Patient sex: M
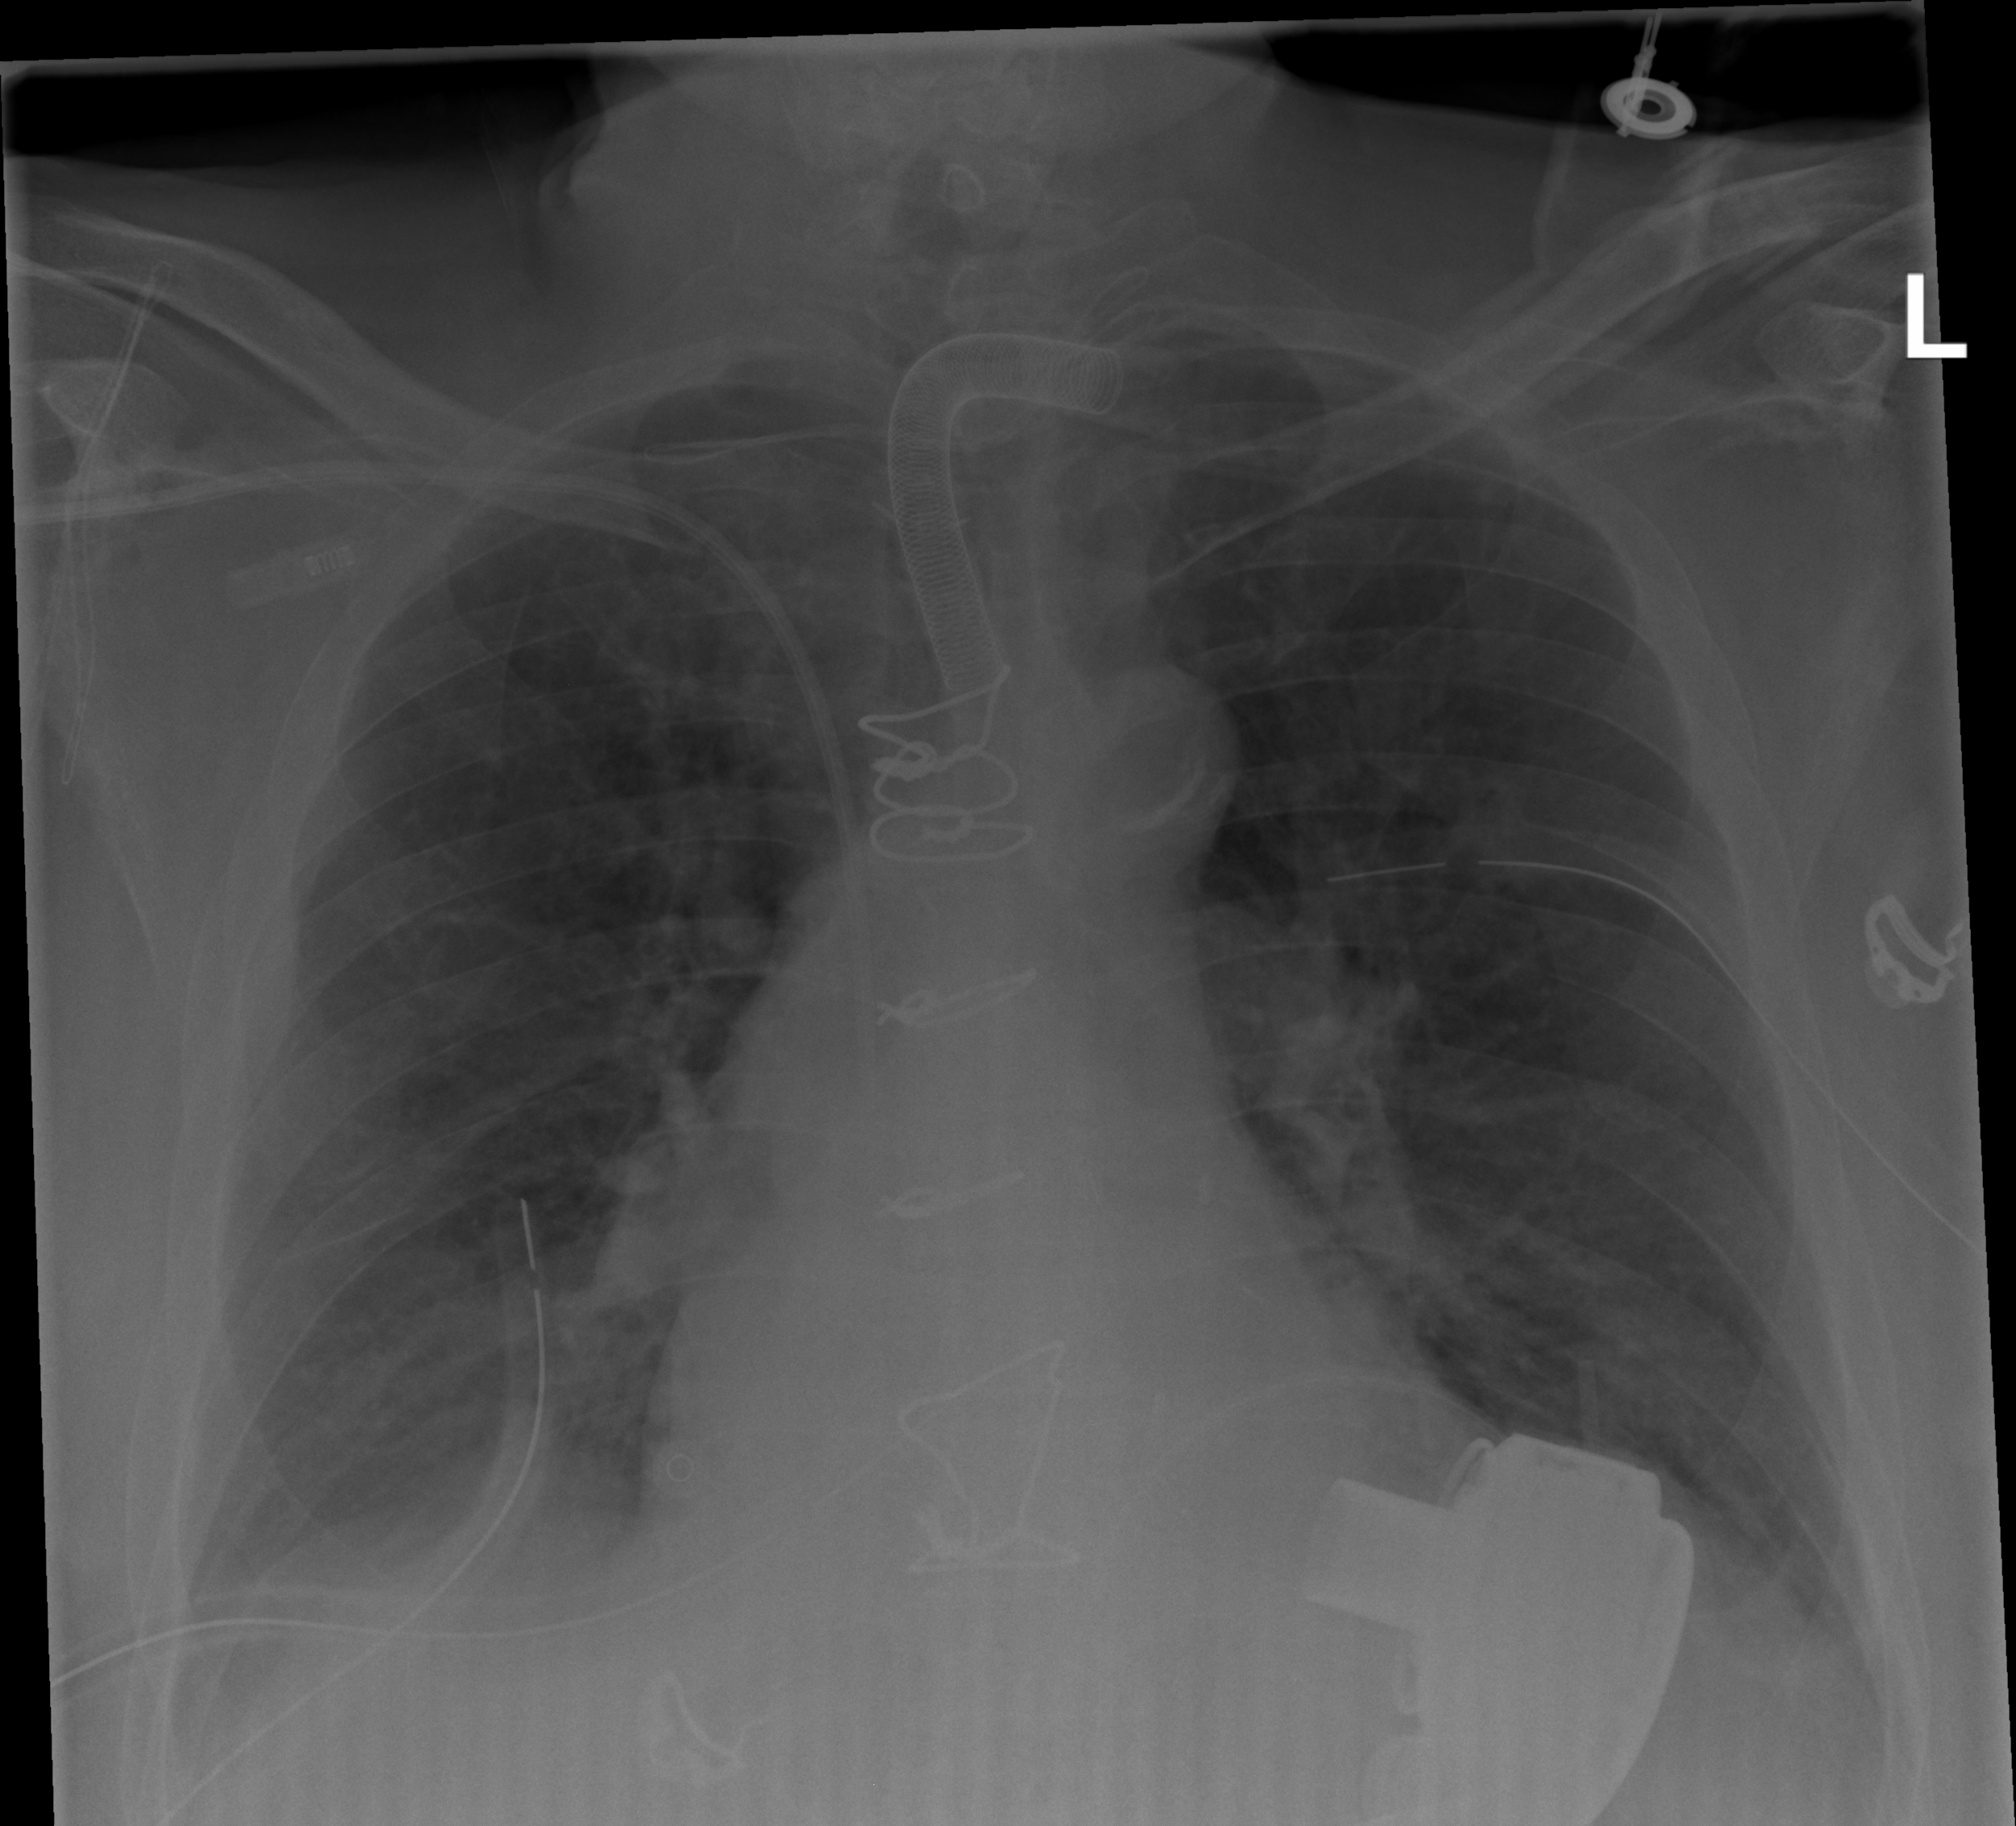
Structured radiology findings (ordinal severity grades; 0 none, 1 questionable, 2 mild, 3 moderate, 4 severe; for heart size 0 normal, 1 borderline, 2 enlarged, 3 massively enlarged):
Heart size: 1
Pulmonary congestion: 0
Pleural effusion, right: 0
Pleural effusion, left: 0
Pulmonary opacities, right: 0
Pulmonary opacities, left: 0
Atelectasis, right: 2
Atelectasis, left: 2